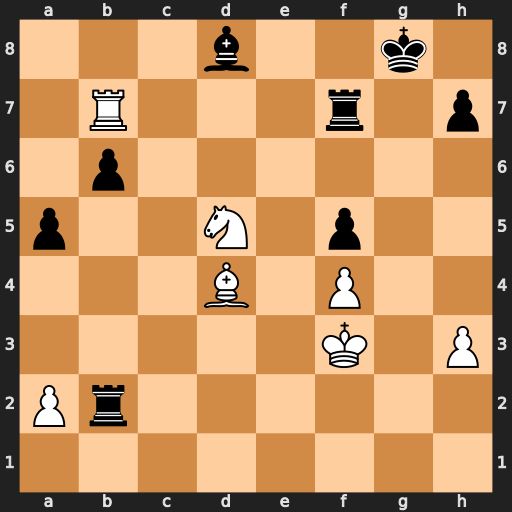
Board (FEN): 3b2k1/1R3r1p/1p6/p2N1p2/3B1P2/5K1P/Pr6/8
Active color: w
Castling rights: -
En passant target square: -
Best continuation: Rxf7 Kxf7 Bxb2